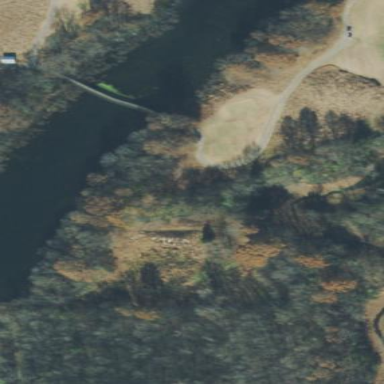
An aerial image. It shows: Water hazard on golf course. The hazard is natural water feature.